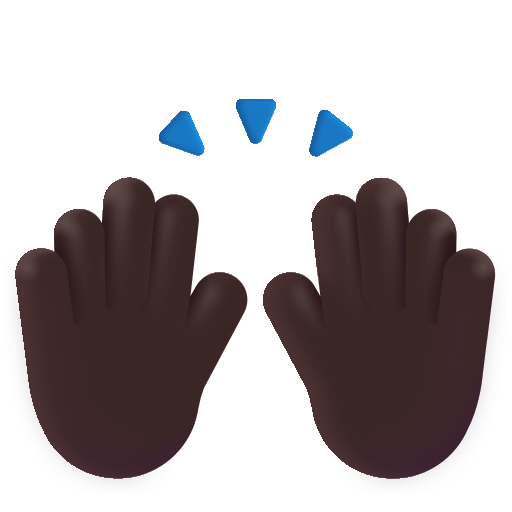
raising hands color dark